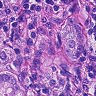
Metastatic tissue present: yes